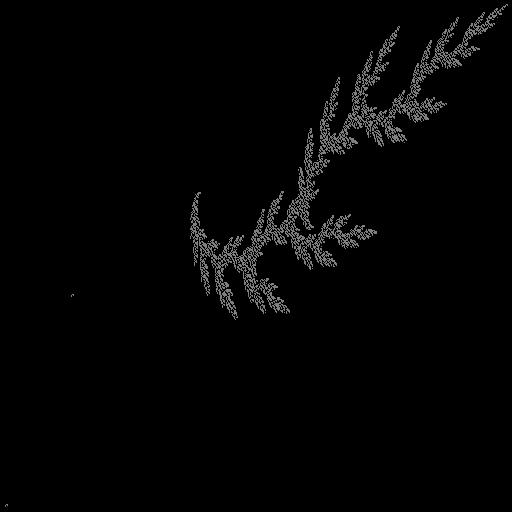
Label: cedarleaf